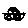
Label: car